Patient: sex M, age 76
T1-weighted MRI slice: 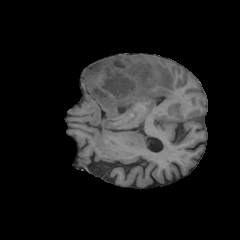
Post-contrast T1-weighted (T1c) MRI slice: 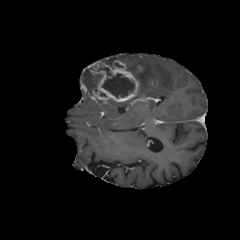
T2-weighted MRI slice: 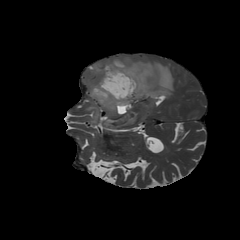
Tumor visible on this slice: yes
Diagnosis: Glioblastoma, IDH-wildtype
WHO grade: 4